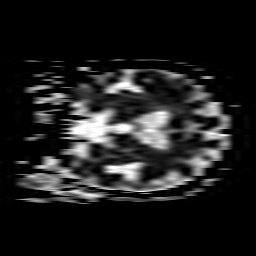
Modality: ADC
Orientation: coronal
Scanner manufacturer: ge
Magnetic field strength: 1.5 T
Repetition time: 8 s
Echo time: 0.0973 s